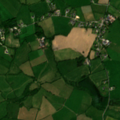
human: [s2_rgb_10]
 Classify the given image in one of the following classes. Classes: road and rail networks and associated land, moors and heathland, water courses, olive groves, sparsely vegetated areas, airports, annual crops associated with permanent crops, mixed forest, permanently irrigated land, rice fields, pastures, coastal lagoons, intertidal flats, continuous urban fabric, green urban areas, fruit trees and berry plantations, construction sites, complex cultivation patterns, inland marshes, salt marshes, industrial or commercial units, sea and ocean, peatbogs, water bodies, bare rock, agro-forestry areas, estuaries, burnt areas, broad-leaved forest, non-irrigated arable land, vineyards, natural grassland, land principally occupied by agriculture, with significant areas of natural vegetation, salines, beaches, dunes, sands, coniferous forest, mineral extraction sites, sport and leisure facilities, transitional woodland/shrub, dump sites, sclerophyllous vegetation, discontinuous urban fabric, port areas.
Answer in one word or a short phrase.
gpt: pastures